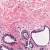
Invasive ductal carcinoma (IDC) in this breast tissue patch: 0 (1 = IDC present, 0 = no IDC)